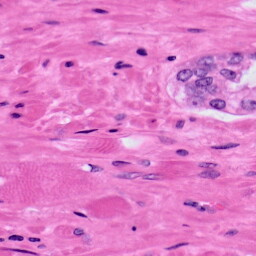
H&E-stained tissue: Prostate